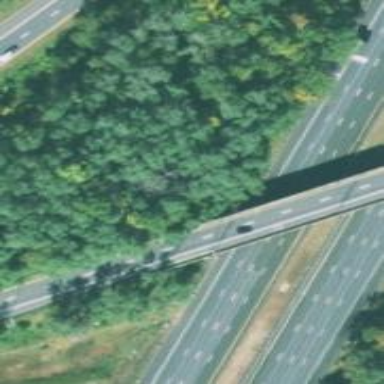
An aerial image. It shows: Asphalt motorway.